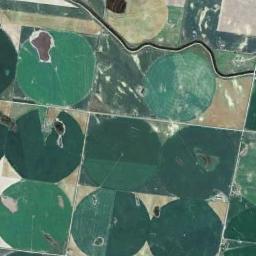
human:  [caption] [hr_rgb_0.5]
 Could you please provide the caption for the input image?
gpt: Several neatly arranged dark green and light green mixed circular farmlands with incomplete gardens .

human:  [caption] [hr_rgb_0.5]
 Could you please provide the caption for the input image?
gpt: Several green circular farmlands are on the ground and a river goes through the ground .

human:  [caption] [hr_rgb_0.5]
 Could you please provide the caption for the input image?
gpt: The round field is in the square .

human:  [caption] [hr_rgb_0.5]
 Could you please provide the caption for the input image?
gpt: There are some green circle farmland and square farmland .

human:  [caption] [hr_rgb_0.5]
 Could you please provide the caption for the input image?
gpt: There are some green circular farmlands of the same size .